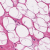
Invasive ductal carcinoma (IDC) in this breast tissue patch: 0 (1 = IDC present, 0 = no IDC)